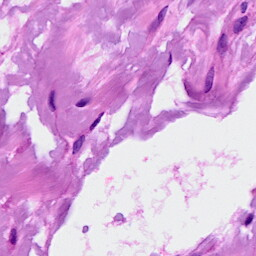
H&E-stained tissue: Breast